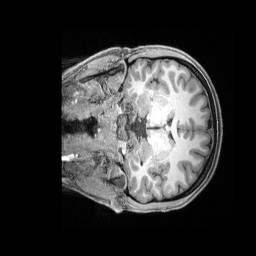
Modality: T1w
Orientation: coronal
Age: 22
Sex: female
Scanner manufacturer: siemens
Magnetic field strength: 3 T
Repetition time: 2.4 s
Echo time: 0.00228 s